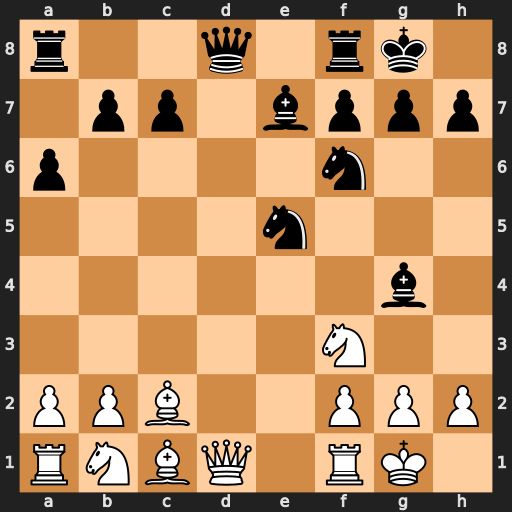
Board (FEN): r2q1rk1/1pp1bppp/p4n2/4n3/6b1/5N2/PPB2PPP/RNBQ1RK1
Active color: w
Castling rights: -
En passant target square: -
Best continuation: Qxd8 Nxf3+ gxf3 Raxd8 fxg4